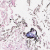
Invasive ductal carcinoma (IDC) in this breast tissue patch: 0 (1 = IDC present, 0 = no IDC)